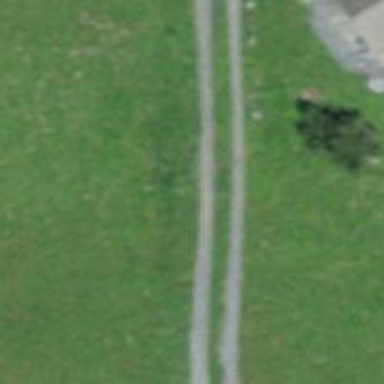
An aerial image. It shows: Track with grade 3 tracktype.